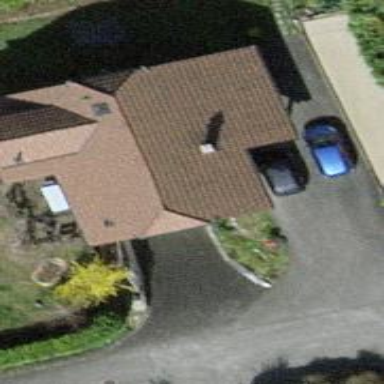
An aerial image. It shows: Residential building with half-hipped roof shape.